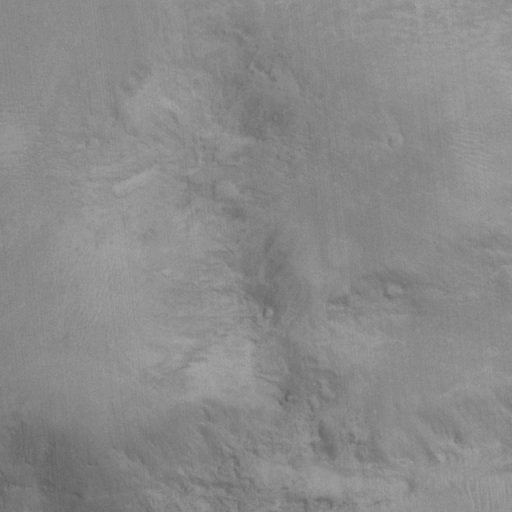
Classes present: Background